Field crop: maize
Growth stage: 1
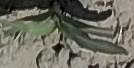
Species: sorghum